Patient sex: F
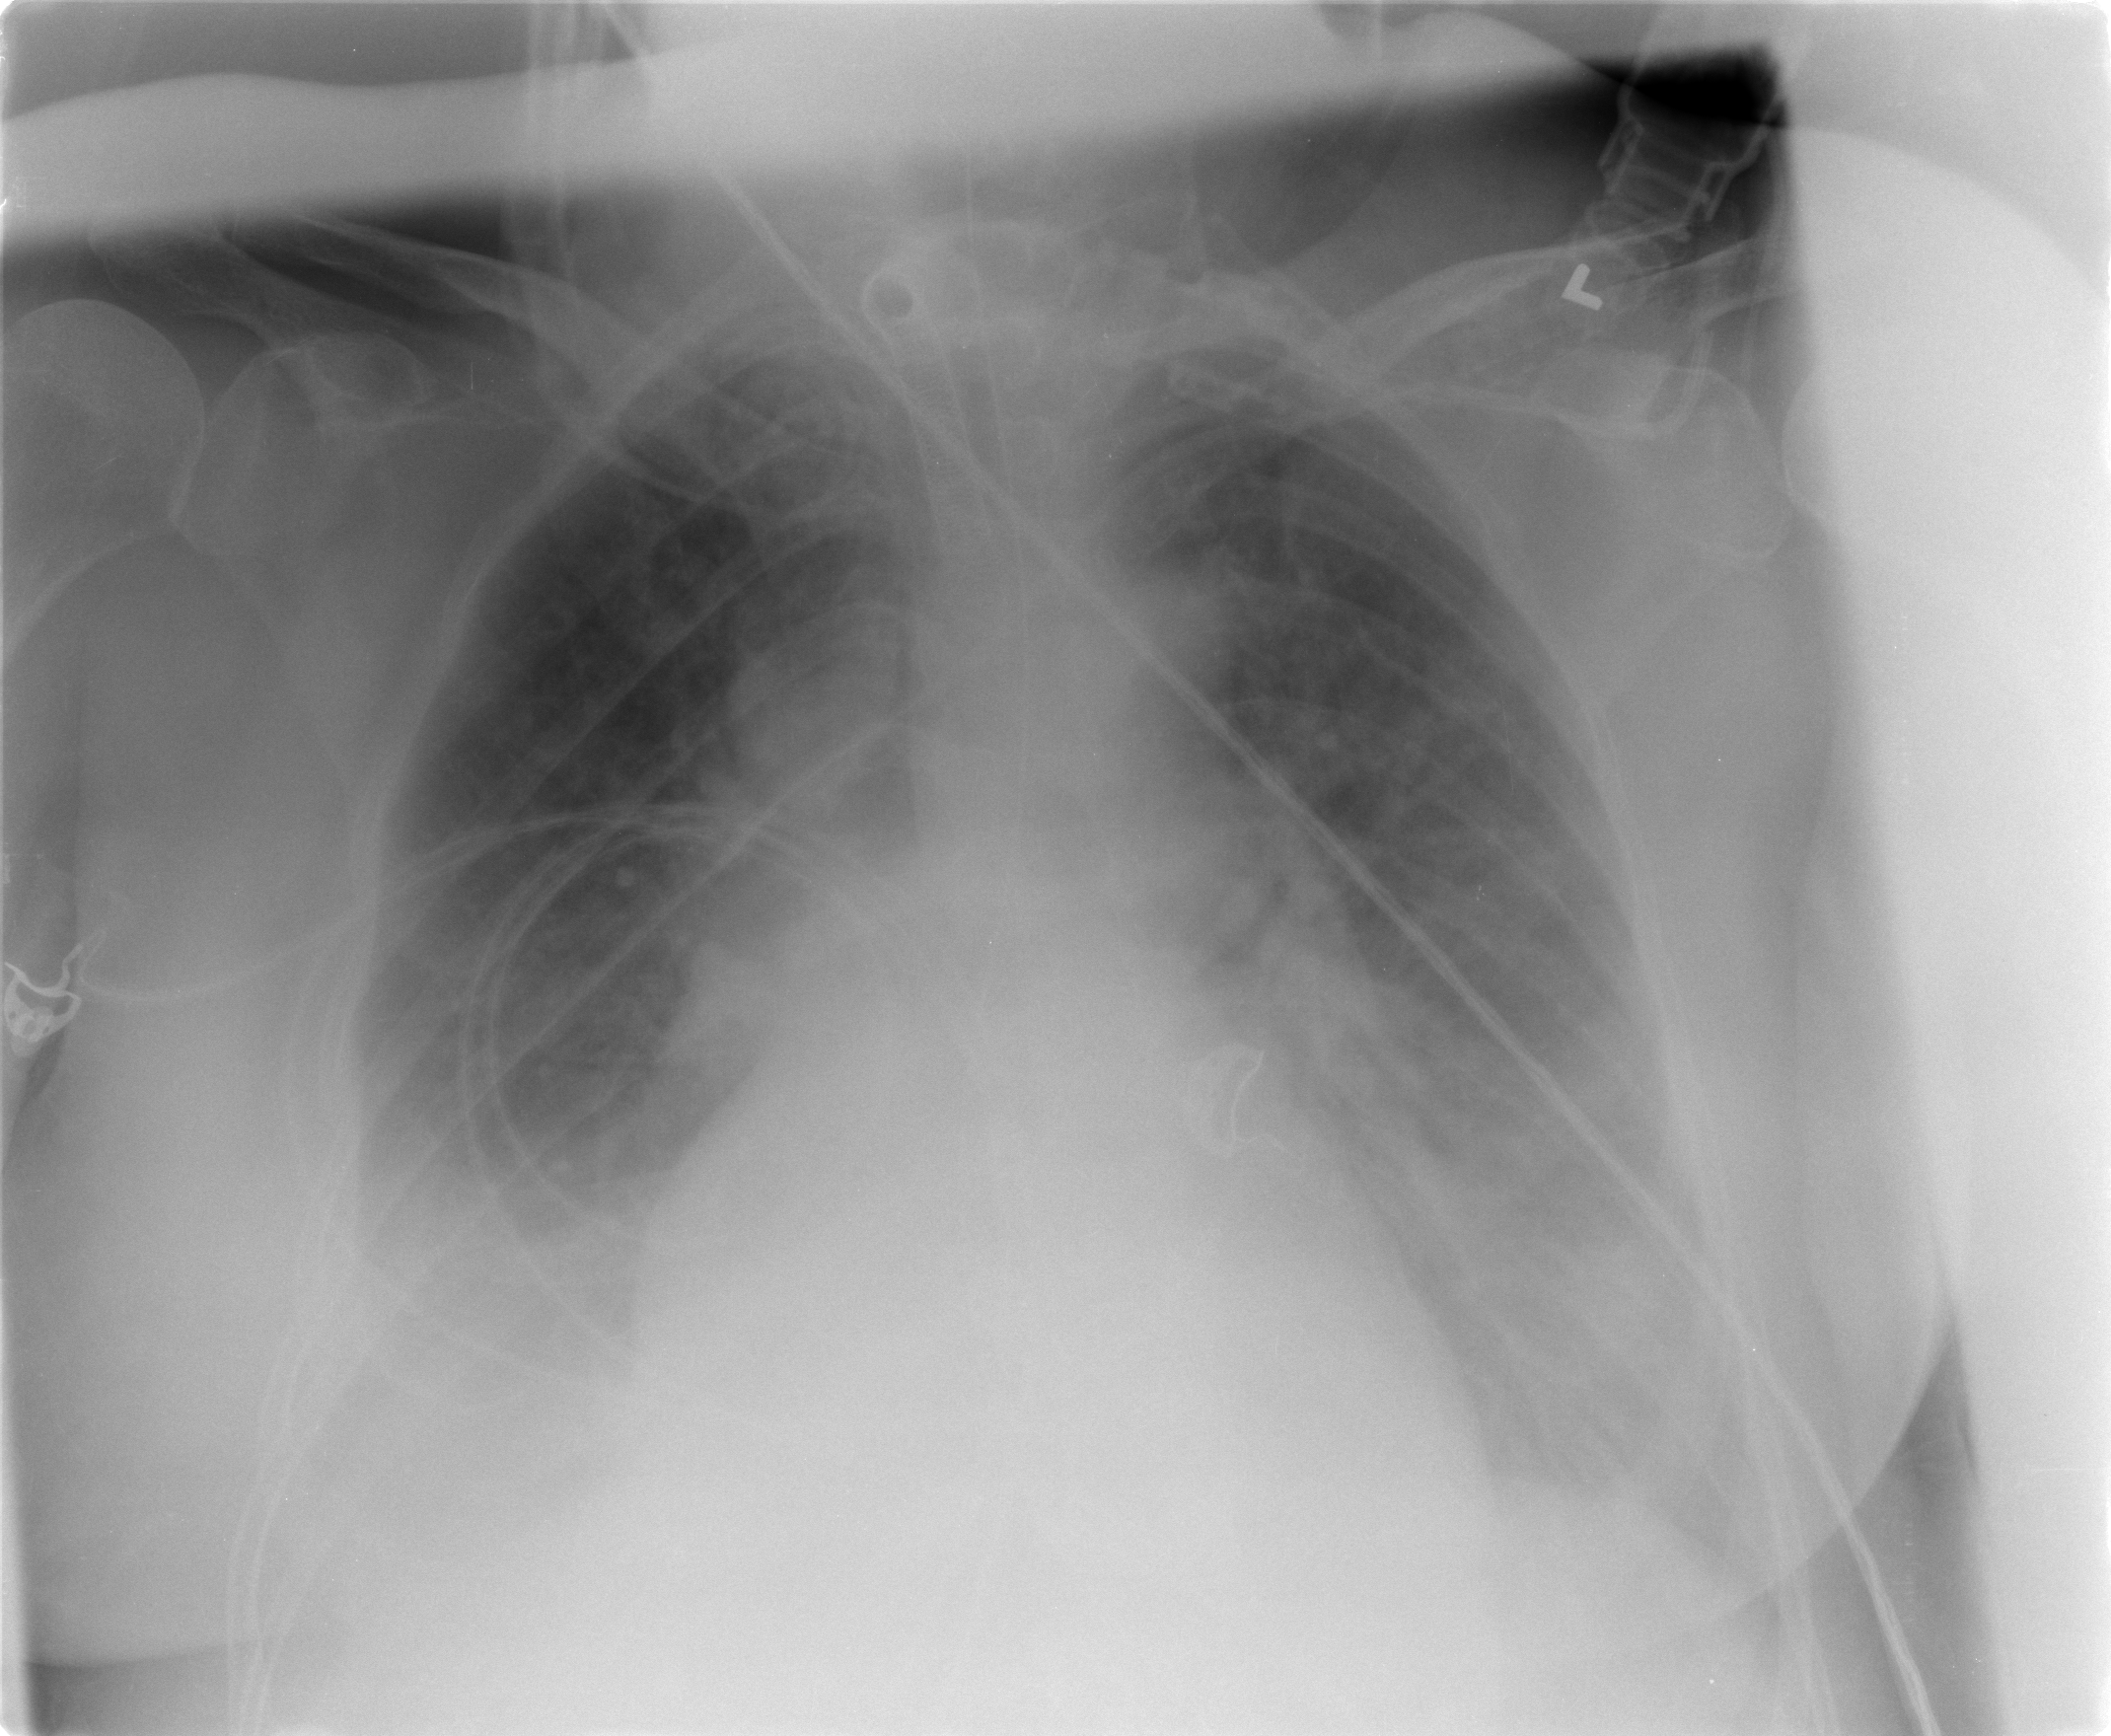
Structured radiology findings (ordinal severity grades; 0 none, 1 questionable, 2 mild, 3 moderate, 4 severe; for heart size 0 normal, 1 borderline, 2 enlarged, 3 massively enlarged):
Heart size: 2
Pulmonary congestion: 2
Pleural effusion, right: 3
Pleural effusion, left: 2
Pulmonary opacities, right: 2
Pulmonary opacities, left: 2
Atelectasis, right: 3
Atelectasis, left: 2